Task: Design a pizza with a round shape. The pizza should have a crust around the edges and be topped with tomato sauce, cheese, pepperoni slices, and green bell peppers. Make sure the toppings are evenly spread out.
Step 70:
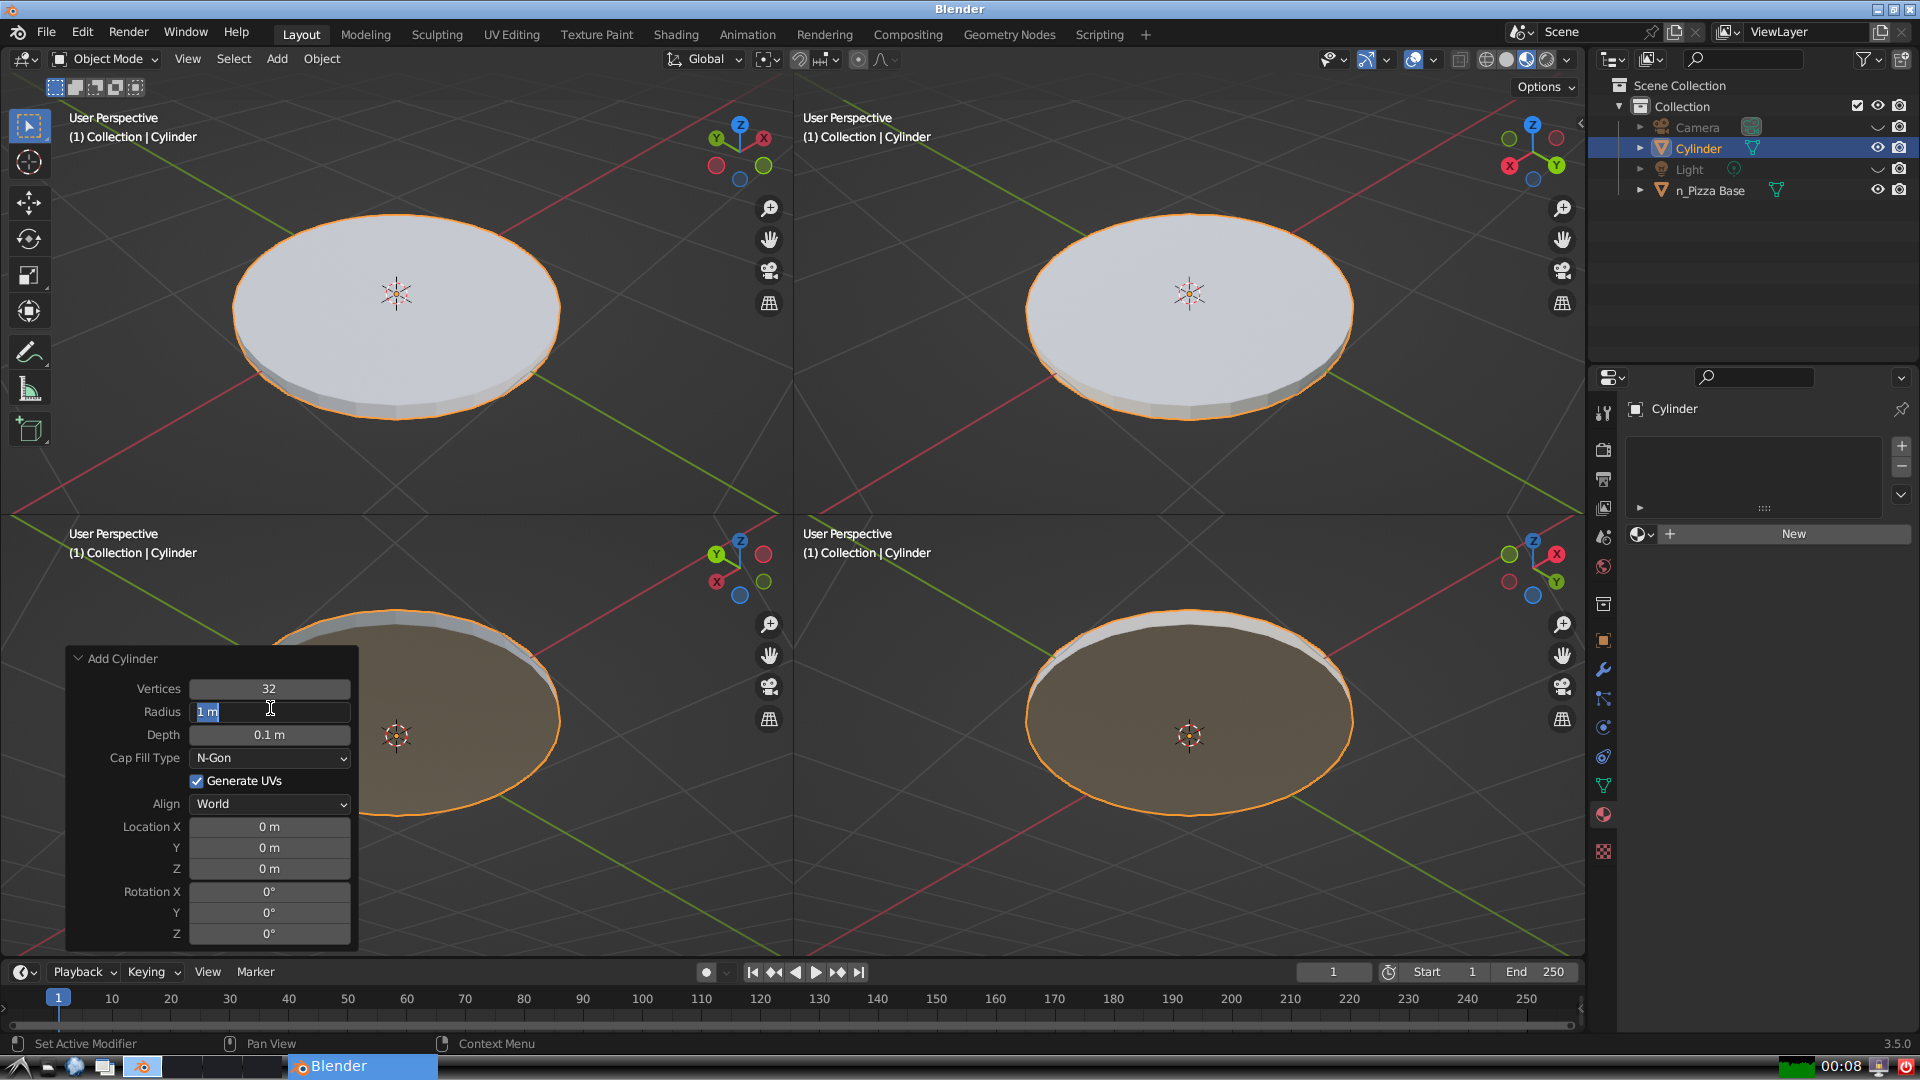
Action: input_text: 0.9